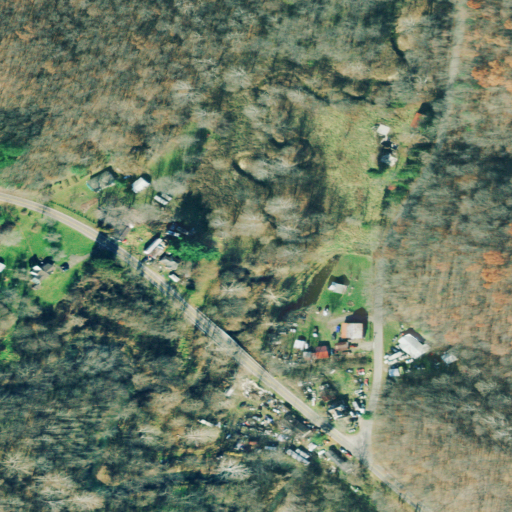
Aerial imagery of valley in Ohio named Skunk Hollow containing deciduous forest, open development, low intensity development, medium intensity development, mixed forest, woody wetlands, pasture, and evergreen forest